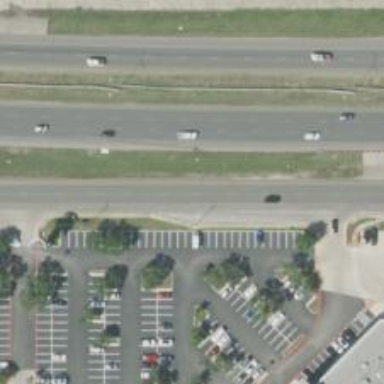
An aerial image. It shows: Secondary road with frontage road.